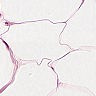
Metastatic tissue present: no